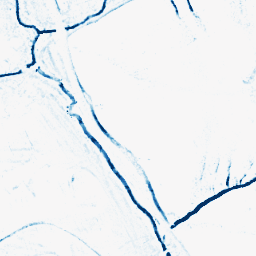
Category: morphological
Decomposition family: morphological_square
Decomposition parameters: operation: closing
size: 5
Upsampling method: linear_exact
Upsampling parameters: scale: 4
Upsampling scale: 4